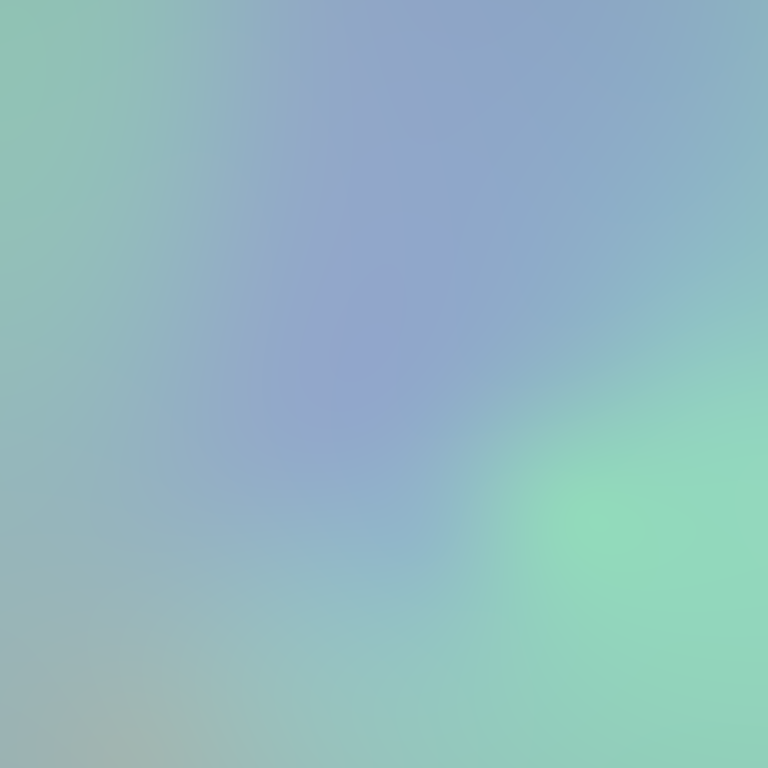
Abstract light effect, smooth gradient from soft blue to gentle green, calm atmosphere, diffuse light, no room, no furniture, no objects.